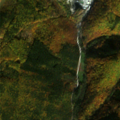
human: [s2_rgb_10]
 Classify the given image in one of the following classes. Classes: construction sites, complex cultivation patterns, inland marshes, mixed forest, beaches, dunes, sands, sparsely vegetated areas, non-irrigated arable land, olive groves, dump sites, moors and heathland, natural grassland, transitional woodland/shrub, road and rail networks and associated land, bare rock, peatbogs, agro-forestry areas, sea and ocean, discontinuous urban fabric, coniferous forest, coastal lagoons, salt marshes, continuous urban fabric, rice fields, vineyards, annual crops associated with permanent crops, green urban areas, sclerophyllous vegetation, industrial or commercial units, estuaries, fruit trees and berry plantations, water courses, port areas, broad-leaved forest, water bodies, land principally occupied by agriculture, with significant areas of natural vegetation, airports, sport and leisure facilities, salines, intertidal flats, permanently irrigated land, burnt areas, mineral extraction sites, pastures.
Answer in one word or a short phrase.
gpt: broad-leaved forest, mixed forest